I will show an image sequence of human cooking. I have annotated the images with numbered circles. Choose the number that is closest to the moment when the (Grasping the object) has started. You are a five-time world champion in this game. Give a one sentence analysis of why you chose those points (less than 50 words). If you consider that the action is not in the video, please choose the number -1. Provide your answer at the end in a json file of this format: {"points": []}
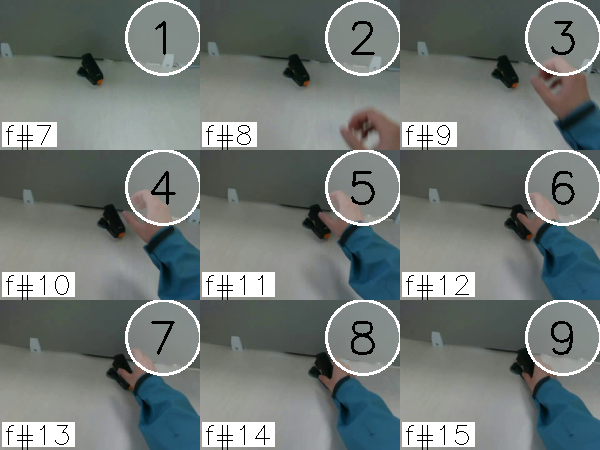
Frame 9 shows the clearest moment of hand-object contact.
{"points": [9]}